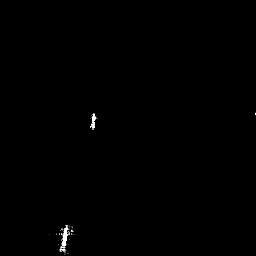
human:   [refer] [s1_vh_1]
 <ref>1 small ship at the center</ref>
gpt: <box>[[33, 42, 38, 52, 0]]</box>